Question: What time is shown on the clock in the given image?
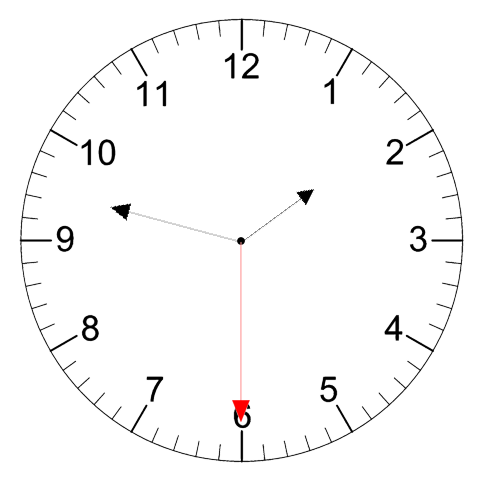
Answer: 01:47:30